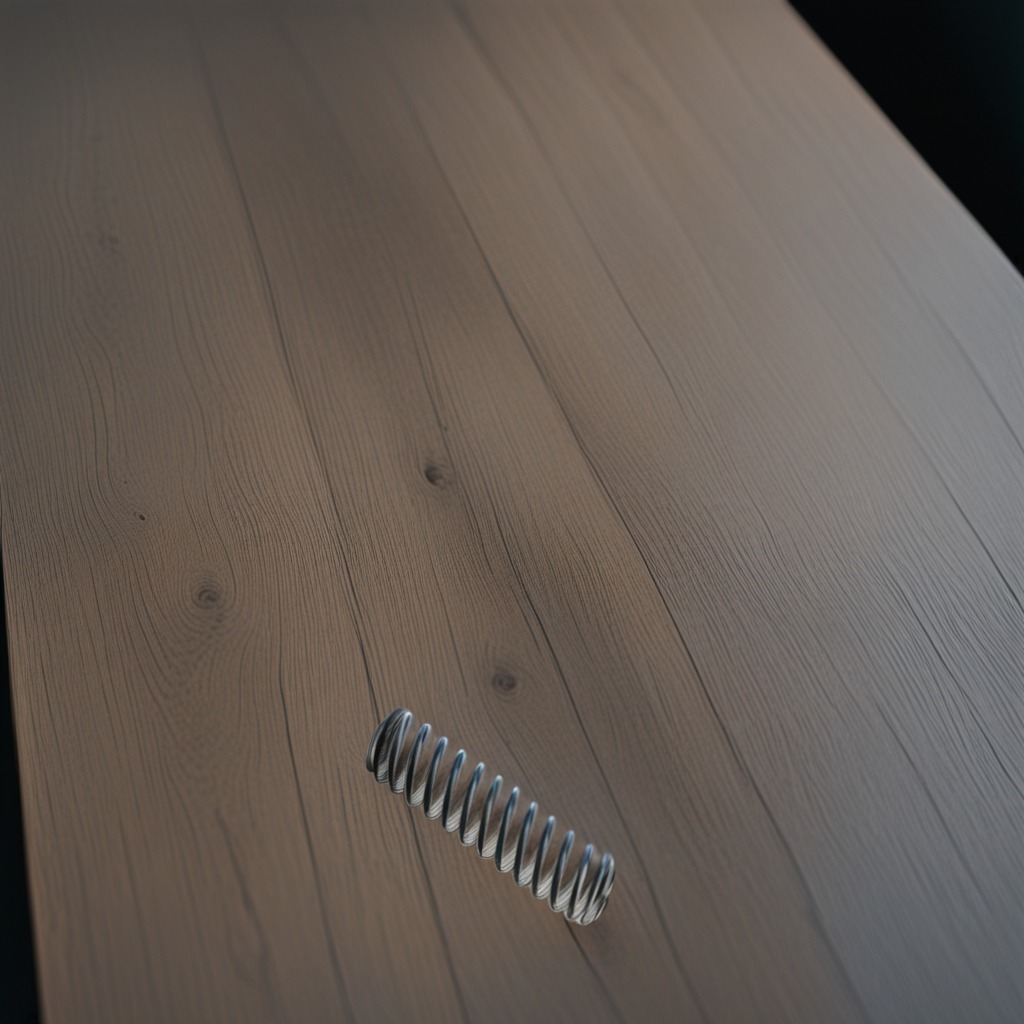
A coiled metal spring is lying on the table.